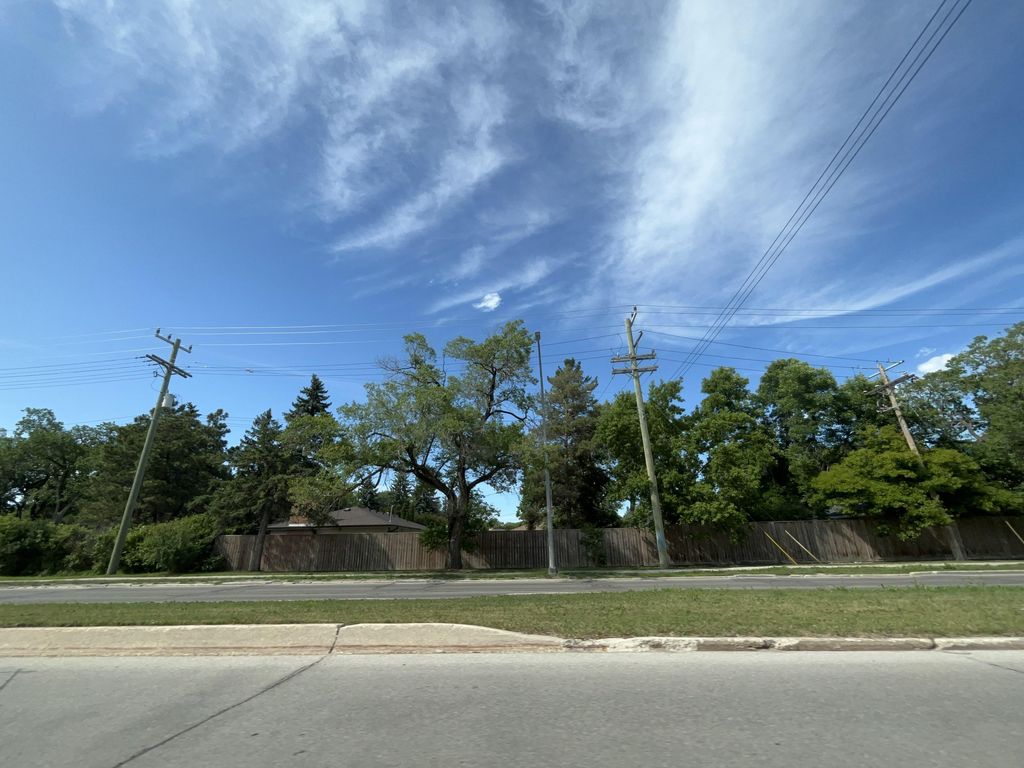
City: winnipeg